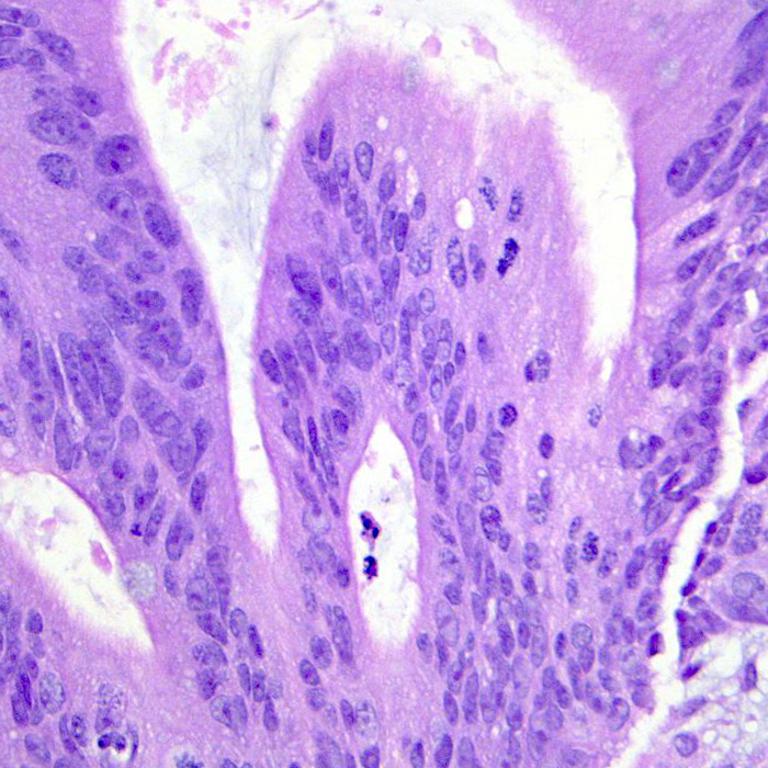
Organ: colon
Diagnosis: adenocarcinomas